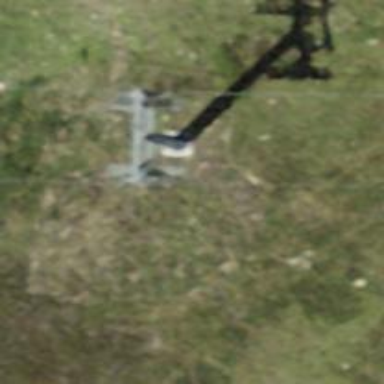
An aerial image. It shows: Pylon used for aerialway.